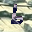
Label: 6